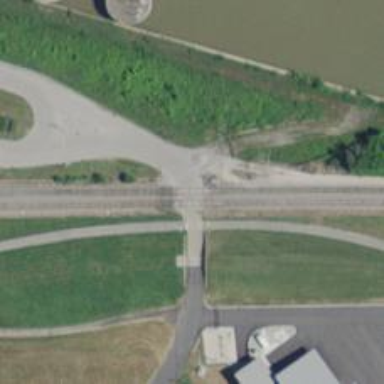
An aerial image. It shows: Level crossing with lights at railway intersection.